Field crop: maize
Growth stage: 2
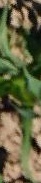
Species: maize